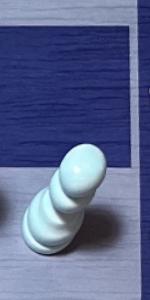
Label: Pawn_White